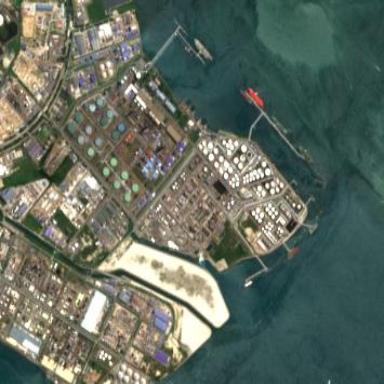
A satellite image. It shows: Industrial area dedicated to petrochemical activities.